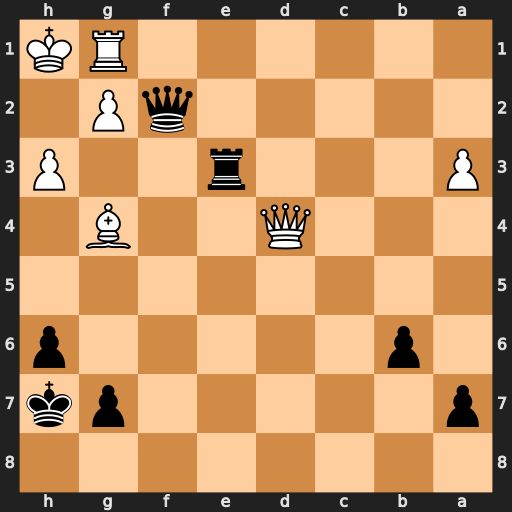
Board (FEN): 8/p5pk/1p5p/8/3Q2B1/P3r2P/5qP1/6RK
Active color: b
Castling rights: -
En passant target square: -
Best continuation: Rxh3+ gxh3 Qxd4